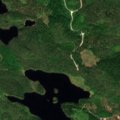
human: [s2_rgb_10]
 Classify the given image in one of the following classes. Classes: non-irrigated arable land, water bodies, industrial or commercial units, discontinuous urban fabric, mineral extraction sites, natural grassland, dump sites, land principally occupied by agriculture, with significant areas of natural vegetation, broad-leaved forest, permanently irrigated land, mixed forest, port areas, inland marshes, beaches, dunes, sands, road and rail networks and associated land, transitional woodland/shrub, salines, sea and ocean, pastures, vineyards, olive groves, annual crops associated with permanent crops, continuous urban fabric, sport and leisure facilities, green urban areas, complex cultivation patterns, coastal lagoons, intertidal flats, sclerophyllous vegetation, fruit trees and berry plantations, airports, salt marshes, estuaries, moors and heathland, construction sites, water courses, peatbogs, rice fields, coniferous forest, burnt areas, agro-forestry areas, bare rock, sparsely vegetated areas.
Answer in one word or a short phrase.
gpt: coniferous forest, mixed forest, water bodies